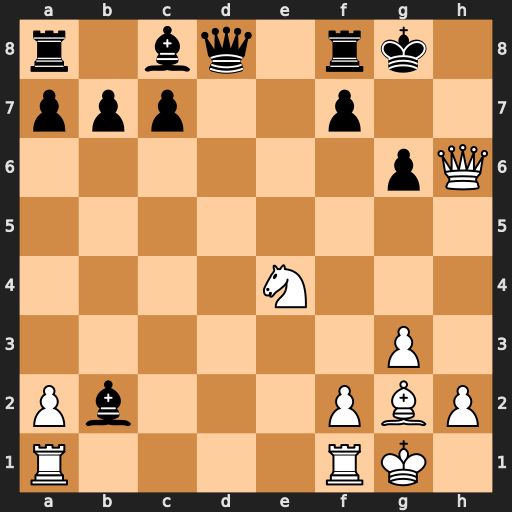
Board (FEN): r1bq1rk1/ppp2p2/6pQ/8/4N3/6P1/Pb3PBP/R4RK1
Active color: w
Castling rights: -
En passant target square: -
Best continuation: Ng5 Qxg5 Qxg5